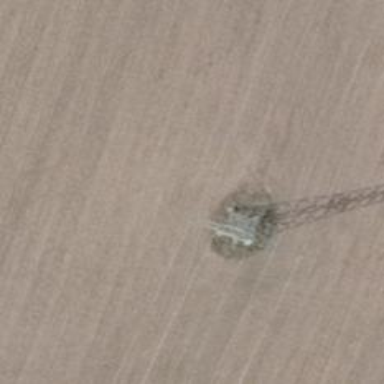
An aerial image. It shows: Power line is depicted.